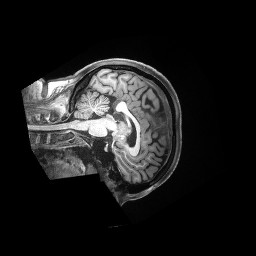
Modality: T1w
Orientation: sagittal
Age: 30
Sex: female
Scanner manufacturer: siemens
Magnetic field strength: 3 T
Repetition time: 2.5 s
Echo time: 0.00181 s